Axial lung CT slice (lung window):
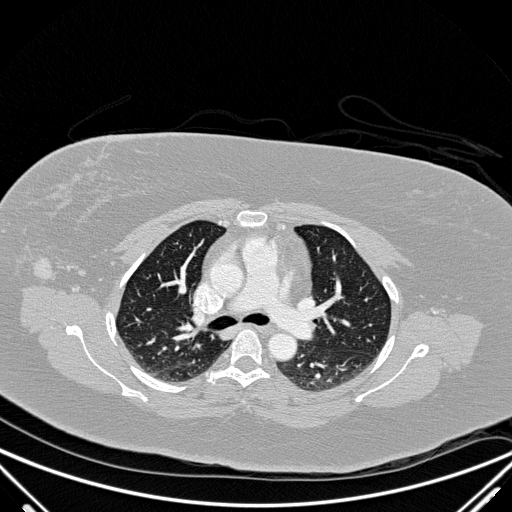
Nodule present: no